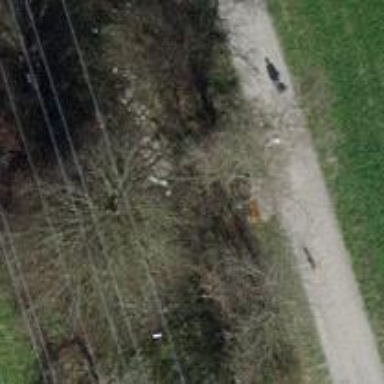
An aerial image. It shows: Brown bench.